Question: I have listview similar to this:
Add code, it isn't much, but maybe helpful:
CustomAdapter:
'''
public class MyAdapter extends BaseAdapter{
private LayoutInflater mInflater;
private Animation fadeIn;
private Animation fadeOut;
public MyAdapter(Activity c) {
mInflater = c.getLayoutInflater();
fadeIn = AnimationUtils.loadAnimation(c.getApplicationContext(), R.anim.alpha_show);
fadeIn.setFillAfter(true);
fadeOut = AnimationUtils.loadAnimation(c.getApplicationContext(), R.anim.alpha_dissappear);
fadeOut.setFillAfter(true);
}
public int getCount() {
return MainButtonsList.getList().getSize() +
GlobalPrefs.getEmptyRowsAtEnd() +
GlobalPrefs.getEmptyRowsAtStart();
}
public View getView(int position, View v, ViewGroup parent) {
View convertView = v;
if (convertView == null) {
convertView = mInflater.inflate(R.layout.main_list_item, null);
}
ImageView iv = (ImageView) convertView.findViewById(R.id.image);
if ((position > GlobalPrefs.getEmptyRowsAtStart() - 1) && (position < getCount() - GlobalPrefs.getEmptyRowsAtEnd())) {
iv.setImageResource(MainButtonsList.getList().getListImageResource(position - GlobalPrefs.getEmptyRowsAtStart()));
iv.setAlpha(255);
iv.setTag(MainButtonsList.UNPRESSED_BUTTON_TAG);
} else {
iv.setTag(MainButtonsList.UNUSED_BUTTON_TAG);
iv.setAlpha(0);
iv.setVisibility(0);
iv.setClickable(false);
iv.setImageResource(R.drawable.logo_list_null);
}
iv.setMaxHeight(GlobalPrefs.getRowHeight());
iv.setMaxWidth(GlobalPrefs.getRowWidth());
iv.setBackgroundResource(0);
return convertView;
}
public Object getItem(int position) {
return MainButtonsList.getList().getObject(position);
}
public long getItemId(int position) {
return position;
}
}
'''
Custom ListView:
'''
public class CopyOfListView3d extends ListView{
private final Camera mCamera = new Camera();
private final Matrix mMatrix = new Matrix();
private Context context;
private Paint mPaint;
public CopyOfListView3d(Context context, AttributeSet attrs) {
super(context, attrs);
this.context = context;
this.setChildrenDrawingOrderEnabled(true);
}
@Override
protected int getChildDrawingOrder (int childCount, int i) {
//sets order number to each child, so makes overlap and center is always on top
}
@Override
protected boolean drawChild(Canvas canvas, View child, long drawingTime) {
// get top left coordinates
boolean isCenter = false;
final int top = child.getTop();
final int bottom = child.getBottom();
Bitmap bitmap = child.getDrawingCache();
if (bitmap == null) {
child.setDrawingCacheEnabled(true);
child.buildDrawingCache();
bitmap = child.getDrawingCache();
}
final int centerY = child.getHeight() / 2;
final int centerX = child.getWidth() / 2;
final int radius = getHeight() / 2;
final int absParentCenterY = getTop() + getHeight() / 2;
final int absChildCenterY = child.getTop() + centerY;
final int distanceY = (absParentCenterY - absChildCenterY) / 2;
final int absDistance = Math.min(radius, Math.abs(distanceY));
final float translateZ = (float) Math.sqrt((radius * radius) - (absDistance * absDistance));
mCamera.save();
float myTranslateX = (float) (translateZ * (1.5f));
int density = GlobalPrefs.getDensity();
if (density < DisplayMetrics.DENSITY_LOW) {
myTranslateX = (float) myTranslateX - 80;
} else if (density == DisplayMetrics.DENSITY_LOW) {
myTranslateX = (float) myTranslateX - GlobalPrefs.getScreenWidth() + density + 40;
} else if (density <= DisplayMetrics.DENSITY_MEDIUM) {
myTranslateX = (float) myTranslateX - ((float)(GlobalPrefs.getScreenWidth()*0.75)) + density/2;
} else
if (density <= DisplayMetrics.DENSITY_HIGH) {
myTranslateX = (float) myTranslateX - 320;
} else
if (density > DisplayMetrics.DENSITY_HIGH) {
//Log.i("density", "this is more than high");
myTranslateX = (float) myTranslateX;
}
if ((top < absParentCenterY) && (bottom > absParentCenterY)) {
//make center row bigger
isCenter = true;
mCamera.translate((float) myTranslateX, 0, (float) -160);//130
child.setPressed(true);
child.setTag(MainButtonsList.PRESSED_BUTTON_TAG);
}
else {
//top
child.setTag(MainButtonsList.UNPRESSED_BUTTON_TAG);
child.setPressed(false);
mCamera.translate((float) myTranslateX, 0, -150);//120;
};
mCamera.getMatrix(mMatrix);
mCamera.restore();
// create and initialize the paint object
if (mPaint == null) {
mPaint = new Paint();
mPaint.setAntiAlias(true);
mPaint.setFilterBitmap(true);
}
//calculates alpha for each row, so far from center, rows are barely visible
mPaint.setAlpha(calculateAlpha(absChildCenterY));
mMatrix.postTranslate((float) (-centerX * 1.5f), top);
canvas.drawBitmap(bitmap, mMatrix, mPaint);
return false;
}
}
'''
They are made of ImageViews where white color is selected state and blue color is unselected state and I change selected/unselected by screen coordinates, so center always is selected.
I have custom 3dListView which extends ListView and made custom adapter, where i set imageviews to rows. Code is too much to show, but there are pretty simple
One of these could be helpfull:
1) How can I make fade in (maybe also fade out) for center row (I can find which row is center when giving parent or childCount)? (Better)
2) It also could be helpfull if there is any OnStateChange listener, which listens to view's presses. Then I could fade in anytime when view becomes pressed and fadeout, when looses press.
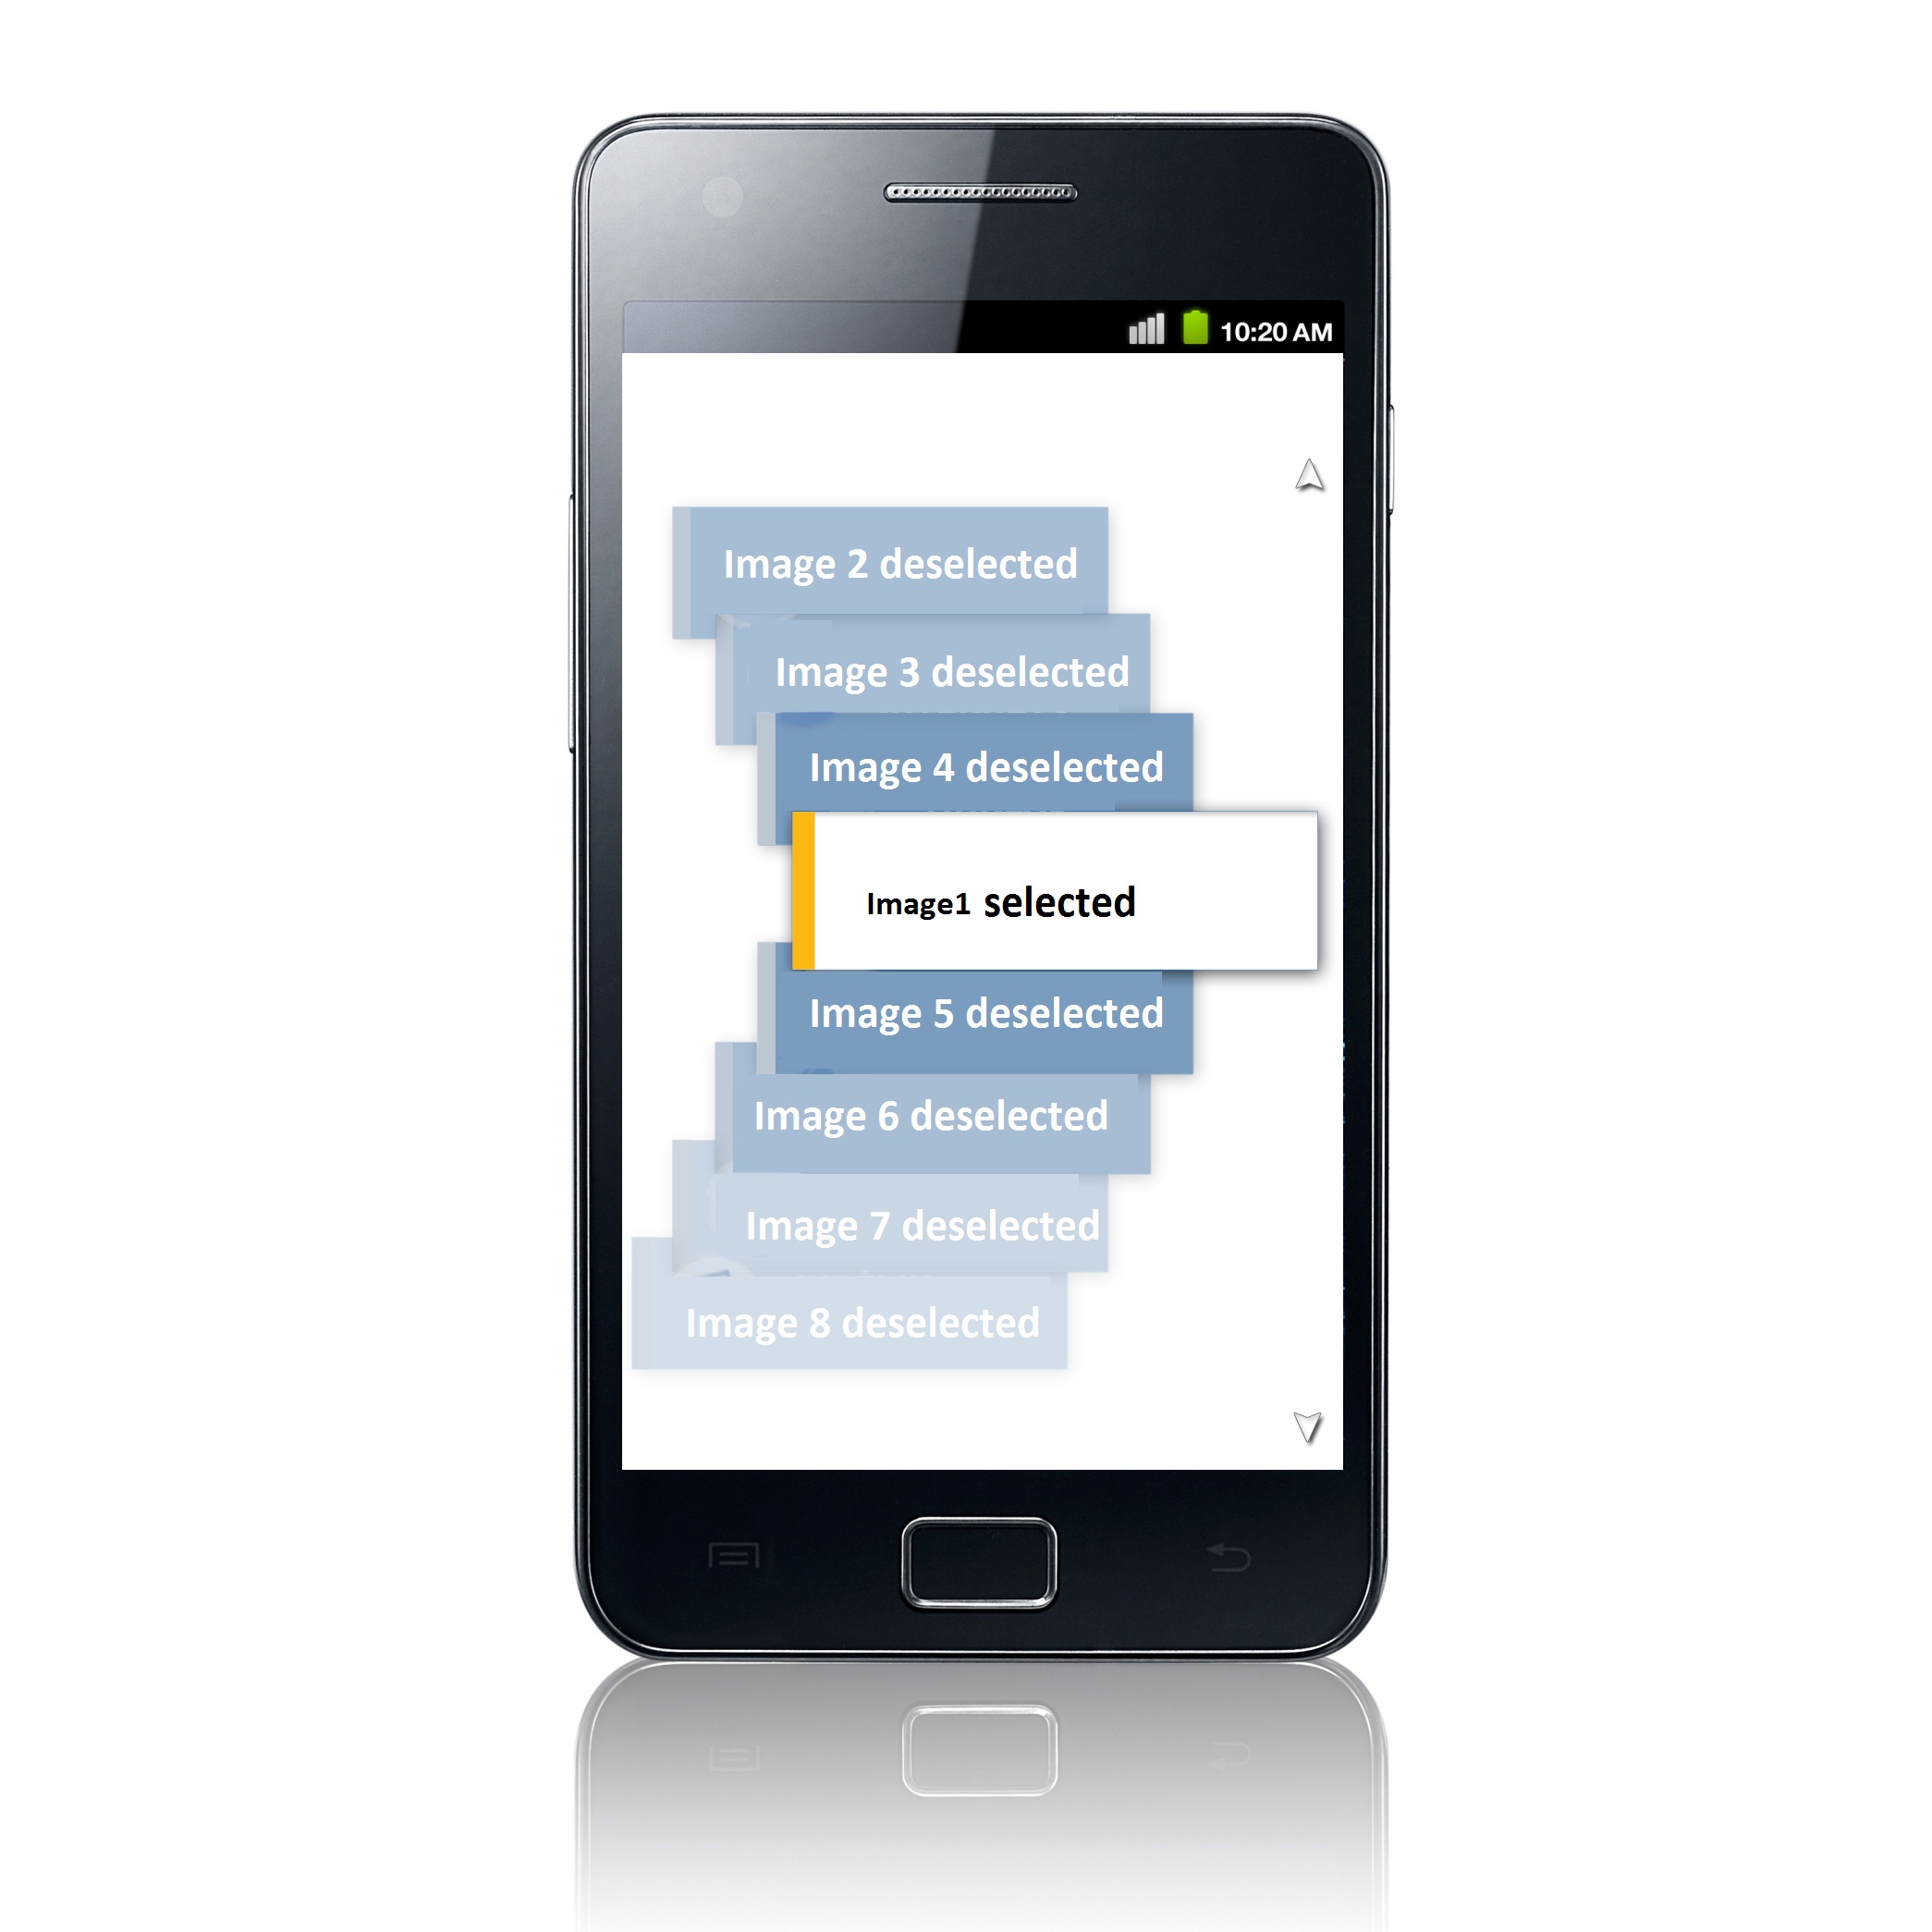
Answer: I found an answer myself. Added this code piece to my custom ListView in drawChild method end:
'''
final ImageView iv = (ImageView) child.findViewById(R.id.image);
child.setTag(MainButtonsList.PRESSED_BUTTON_TAG);
Animation anim = fadeOut();
anim.setAnimationListener(new Animation.AnimationListener() {
public void onAnimationStart(Animation animation) {
// TODO Auto-generated method stub
}
public void onAnimationRepeat(Animation animation) {
// TODO Auto-generated method stub
}
public void onAnimationEnd(Animation animation) {
child.setPressed(true);
iv.startAnimation(fadeIn());
}
});
iv.clearAnimation();
iv.startAnimation(anim);
'''
In list item layout, added another image, which put under item and now it looks prety nice.